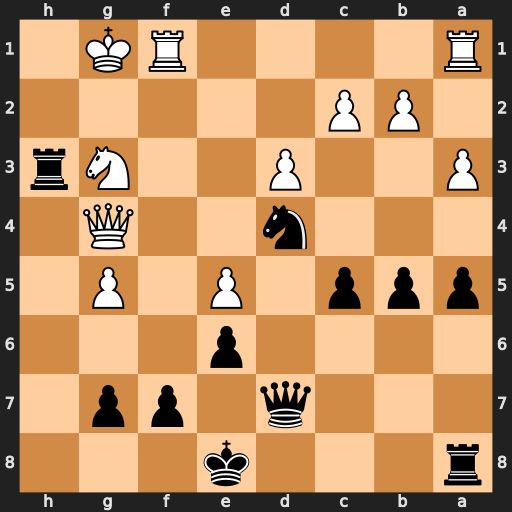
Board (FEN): r3k3/3q1pp1/4p3/ppp1P1P1/3n2Q1/P2P2Nr/1PP5/R4RK1
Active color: b
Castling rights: q
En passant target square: -
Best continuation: Rxg3+ Qxg3 Ne2+ Kh2 Nxg3